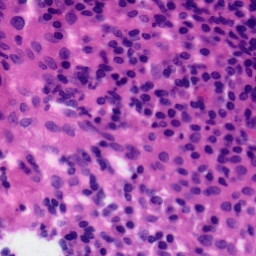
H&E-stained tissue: Tonsil